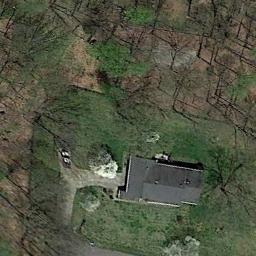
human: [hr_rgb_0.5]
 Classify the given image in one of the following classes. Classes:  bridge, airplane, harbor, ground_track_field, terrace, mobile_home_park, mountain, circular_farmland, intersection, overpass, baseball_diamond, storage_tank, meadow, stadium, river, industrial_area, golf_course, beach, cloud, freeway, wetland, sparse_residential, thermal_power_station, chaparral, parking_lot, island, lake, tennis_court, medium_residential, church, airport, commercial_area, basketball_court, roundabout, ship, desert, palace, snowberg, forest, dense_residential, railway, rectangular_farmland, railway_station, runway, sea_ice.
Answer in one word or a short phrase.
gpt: sparse_residential